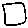
Label: square